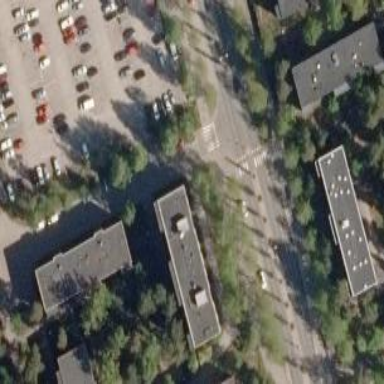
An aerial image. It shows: Road with "give way" sign.